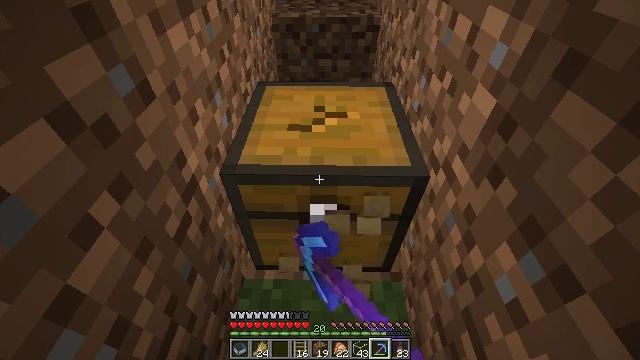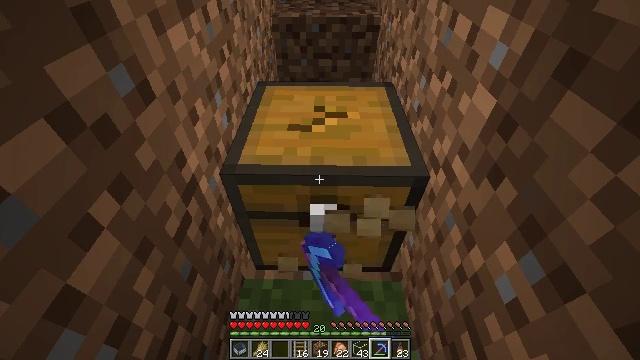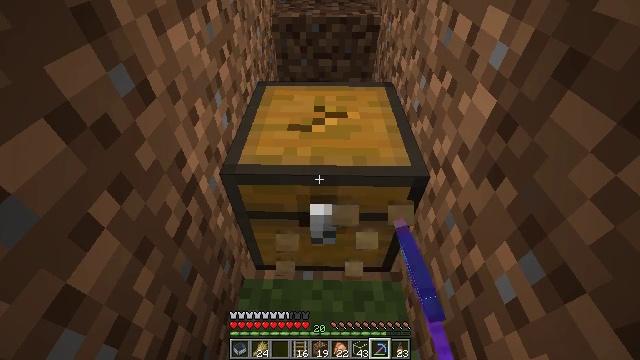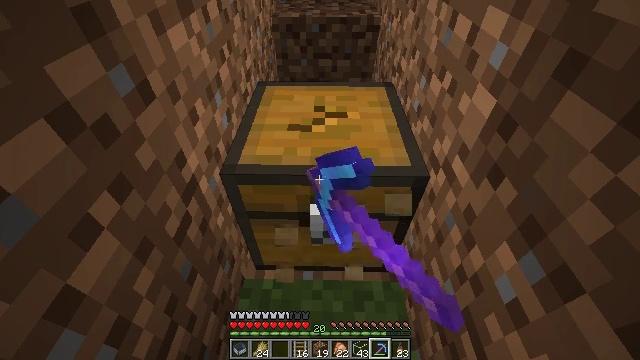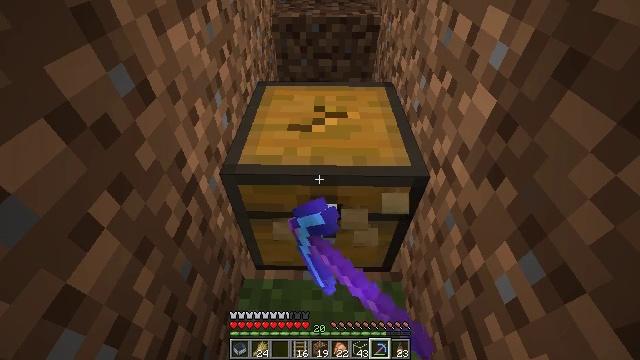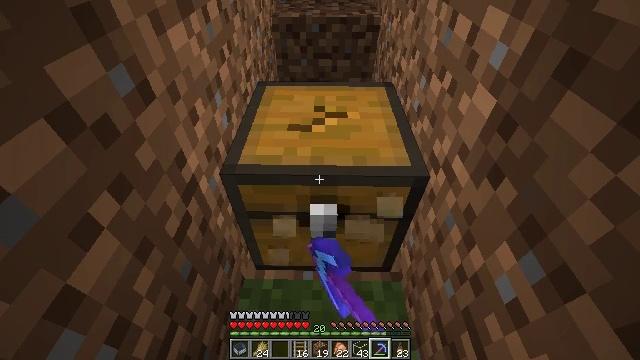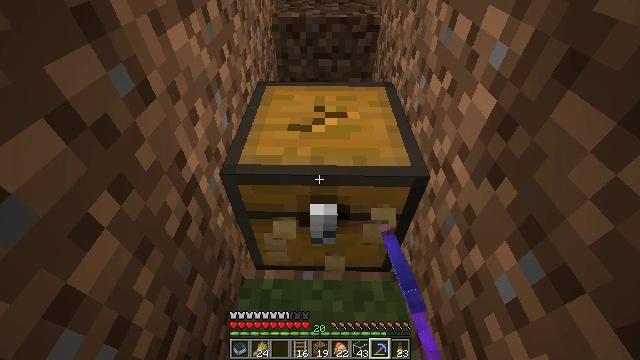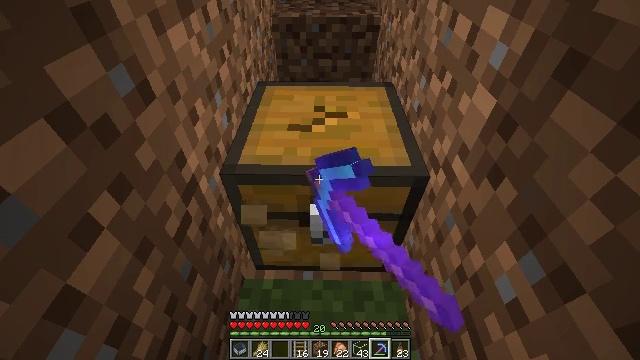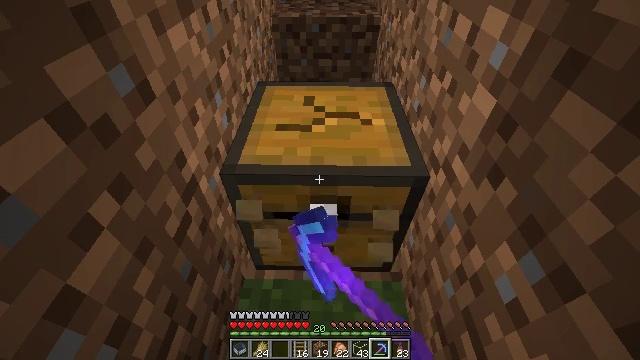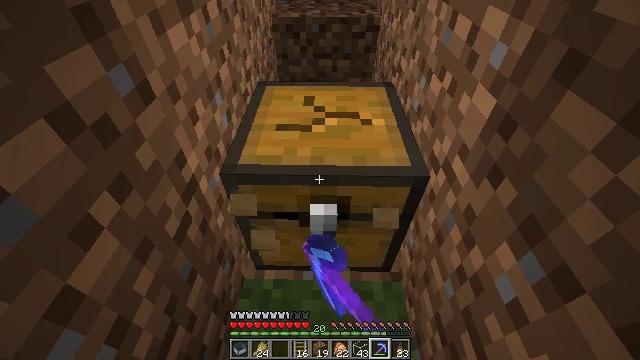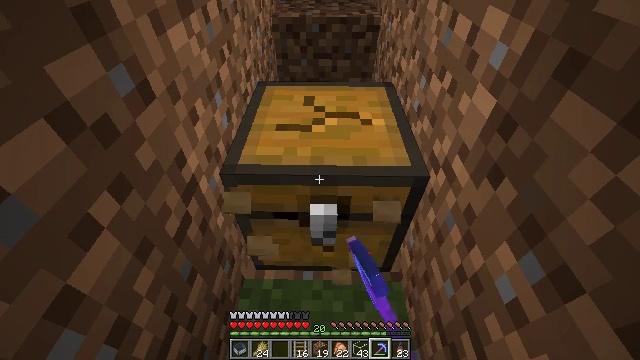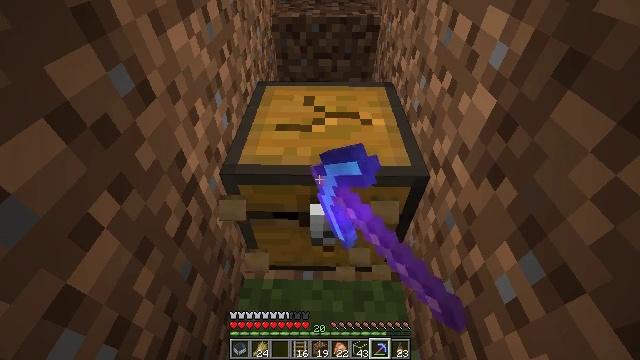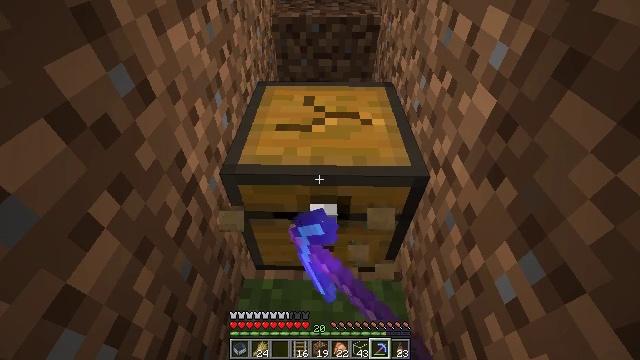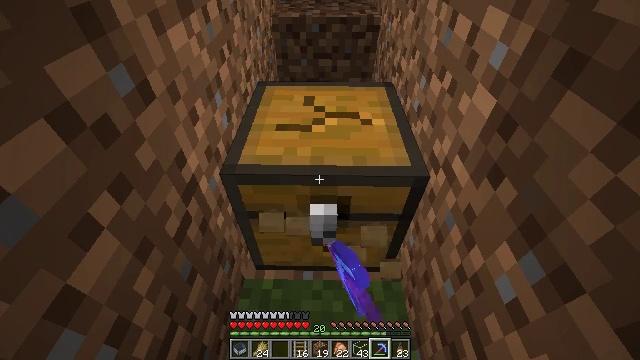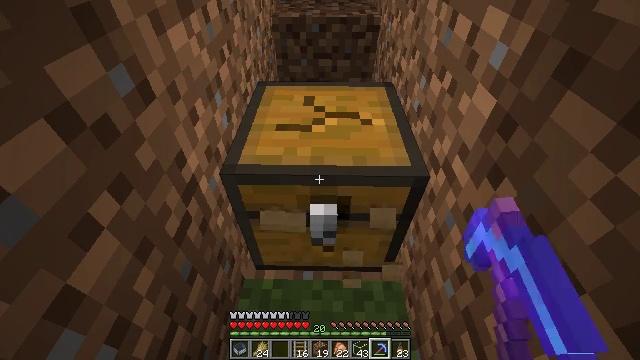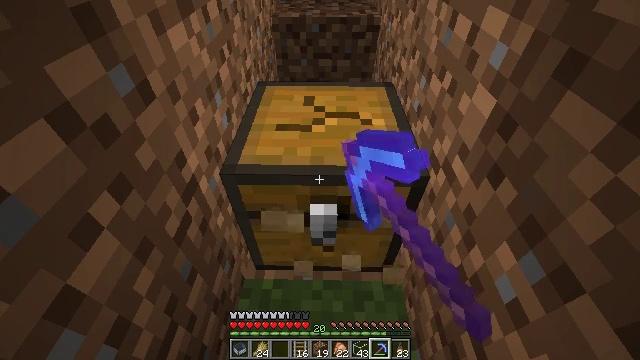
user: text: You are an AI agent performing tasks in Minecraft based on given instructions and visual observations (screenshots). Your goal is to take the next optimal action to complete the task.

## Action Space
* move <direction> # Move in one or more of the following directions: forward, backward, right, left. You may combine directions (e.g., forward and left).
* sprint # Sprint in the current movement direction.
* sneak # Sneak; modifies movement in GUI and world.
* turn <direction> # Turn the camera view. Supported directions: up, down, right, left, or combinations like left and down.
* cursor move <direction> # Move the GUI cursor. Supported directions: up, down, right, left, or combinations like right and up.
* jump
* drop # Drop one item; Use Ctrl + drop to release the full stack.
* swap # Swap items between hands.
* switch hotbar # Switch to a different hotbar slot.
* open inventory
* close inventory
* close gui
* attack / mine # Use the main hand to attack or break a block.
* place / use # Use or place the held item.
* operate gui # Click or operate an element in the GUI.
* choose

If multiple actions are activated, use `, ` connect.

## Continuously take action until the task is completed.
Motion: motion action
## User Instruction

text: Mine the chest to collect it.
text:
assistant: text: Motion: attack / mine
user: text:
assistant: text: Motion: attack / mine
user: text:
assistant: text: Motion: attack / mine
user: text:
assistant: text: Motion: attack / mine
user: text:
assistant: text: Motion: attack / mine
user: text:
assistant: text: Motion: attack / mine
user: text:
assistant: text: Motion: attack / mine
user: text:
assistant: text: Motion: attack / mine
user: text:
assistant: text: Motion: attack / mine
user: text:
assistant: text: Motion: attack / mine
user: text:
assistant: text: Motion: attack / mine
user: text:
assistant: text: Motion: attack / mine
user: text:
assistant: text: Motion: attack / mine
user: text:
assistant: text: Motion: attack / mine
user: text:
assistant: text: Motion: attack / mine
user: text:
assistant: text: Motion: attack / mine
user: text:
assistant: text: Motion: attack / mine
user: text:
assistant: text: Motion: attack / mine
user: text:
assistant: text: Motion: attack / mine
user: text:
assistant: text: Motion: attack / mine
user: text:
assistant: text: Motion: attack / mine
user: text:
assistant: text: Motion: attack / mine
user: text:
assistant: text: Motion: attack / mine
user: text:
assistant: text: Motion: attack / mine
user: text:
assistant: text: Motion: attack / mine
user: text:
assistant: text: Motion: attack / mine
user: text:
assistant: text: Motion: attack / mine
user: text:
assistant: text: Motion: attack / mine
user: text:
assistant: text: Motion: attack / mine
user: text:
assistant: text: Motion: attack / mine